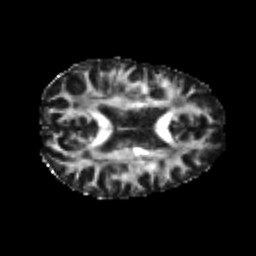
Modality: FA
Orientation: axial
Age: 23
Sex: female
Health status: healthy
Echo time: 0.074 s